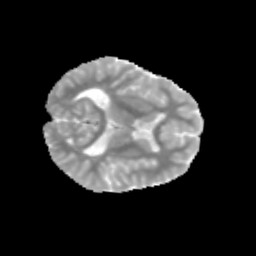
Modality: MD
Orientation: axial
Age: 11
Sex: male
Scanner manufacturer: siemens
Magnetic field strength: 3 T
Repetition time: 3.8 s
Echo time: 0.07 s